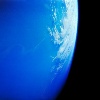
Label: water